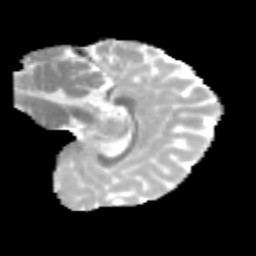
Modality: MD
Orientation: sagittal
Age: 10
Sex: female
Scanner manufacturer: siemens
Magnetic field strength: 3 T
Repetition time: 3.8 s
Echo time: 0.07 s